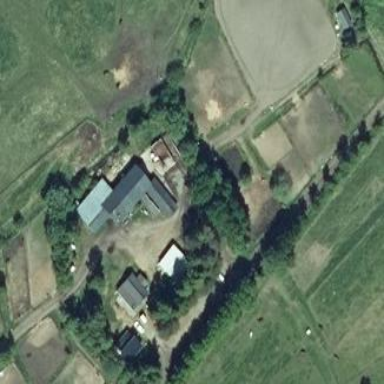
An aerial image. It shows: Farmyard area.